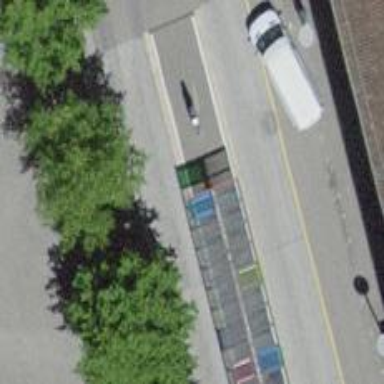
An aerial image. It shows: Bus stop with shelter. It is platform for public transport.